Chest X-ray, AP view. Patient: 62 years old, sex M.
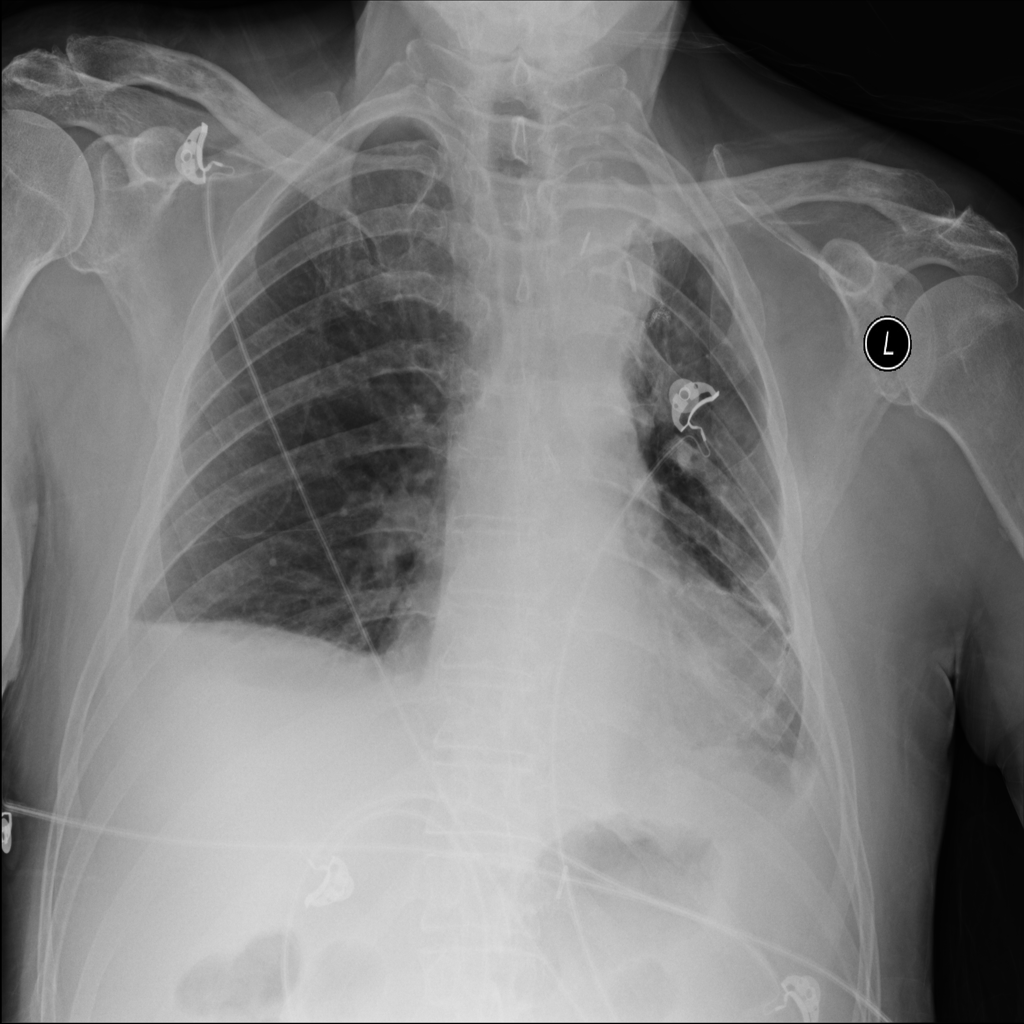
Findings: Nodule